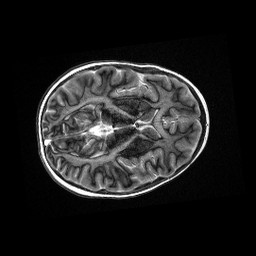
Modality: MP2RAGE
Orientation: axial
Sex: female
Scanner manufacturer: siemens
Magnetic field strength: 3 T
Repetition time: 5 s
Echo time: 0.00355 s